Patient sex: M
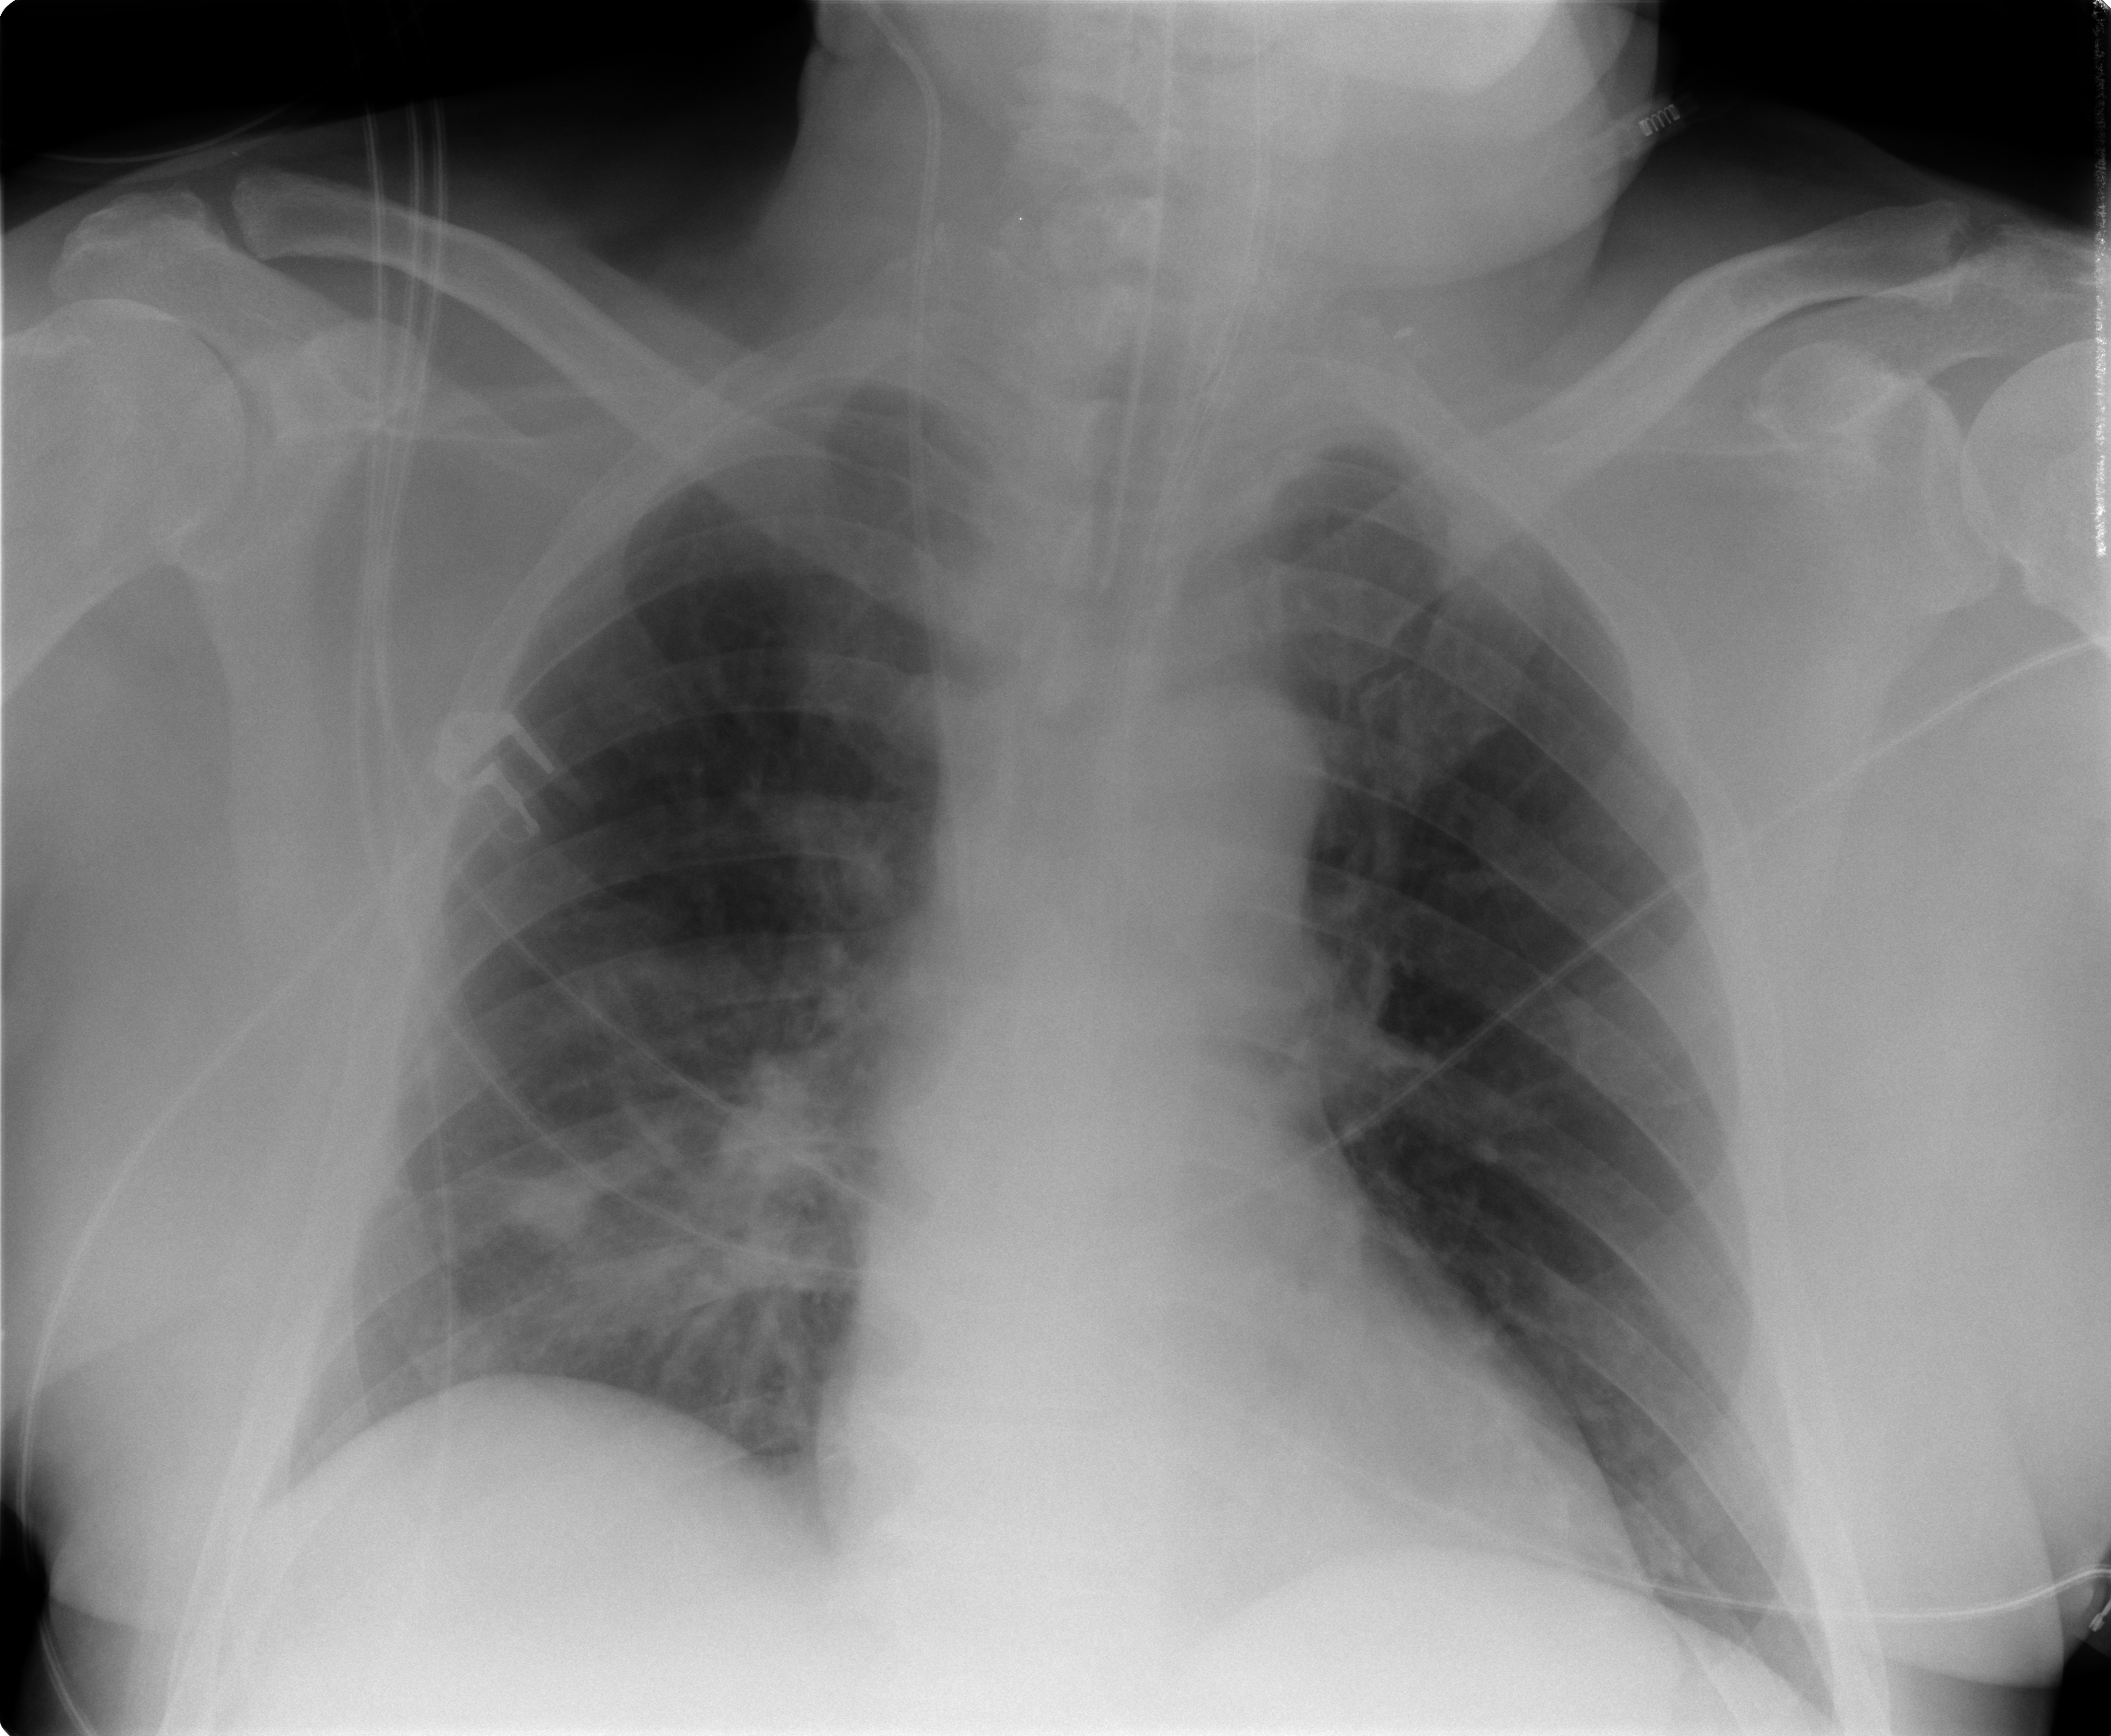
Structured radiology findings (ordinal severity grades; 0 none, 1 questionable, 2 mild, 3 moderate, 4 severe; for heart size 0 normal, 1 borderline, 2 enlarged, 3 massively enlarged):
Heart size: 0
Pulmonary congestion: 0
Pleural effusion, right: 0
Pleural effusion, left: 0
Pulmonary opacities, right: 2
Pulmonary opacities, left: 0
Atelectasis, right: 1
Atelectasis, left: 0